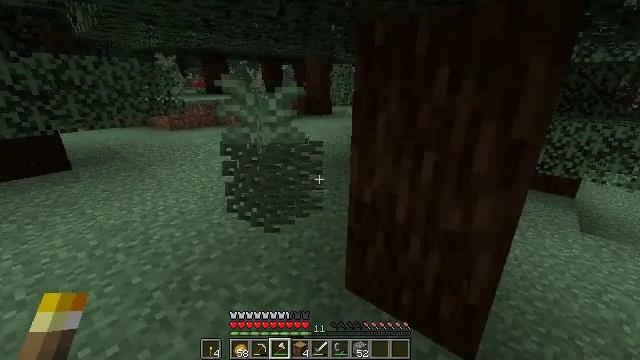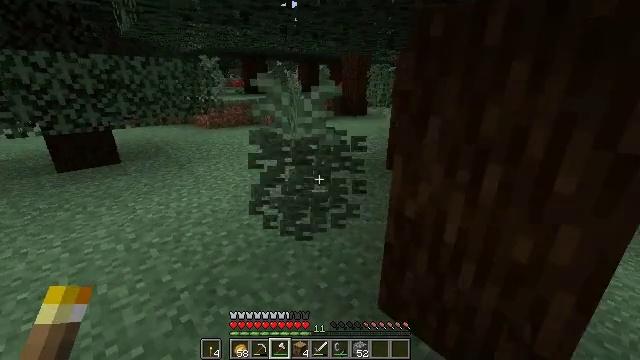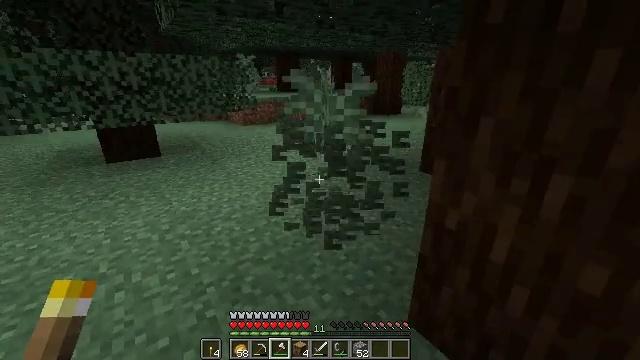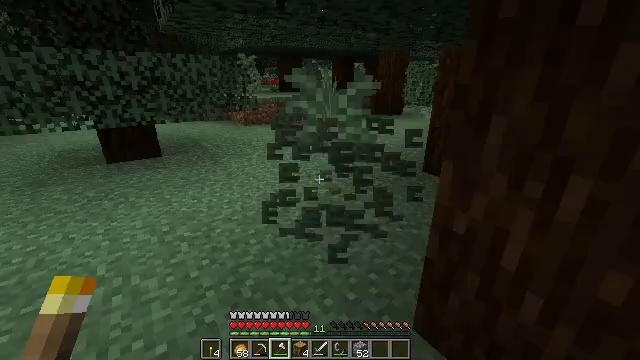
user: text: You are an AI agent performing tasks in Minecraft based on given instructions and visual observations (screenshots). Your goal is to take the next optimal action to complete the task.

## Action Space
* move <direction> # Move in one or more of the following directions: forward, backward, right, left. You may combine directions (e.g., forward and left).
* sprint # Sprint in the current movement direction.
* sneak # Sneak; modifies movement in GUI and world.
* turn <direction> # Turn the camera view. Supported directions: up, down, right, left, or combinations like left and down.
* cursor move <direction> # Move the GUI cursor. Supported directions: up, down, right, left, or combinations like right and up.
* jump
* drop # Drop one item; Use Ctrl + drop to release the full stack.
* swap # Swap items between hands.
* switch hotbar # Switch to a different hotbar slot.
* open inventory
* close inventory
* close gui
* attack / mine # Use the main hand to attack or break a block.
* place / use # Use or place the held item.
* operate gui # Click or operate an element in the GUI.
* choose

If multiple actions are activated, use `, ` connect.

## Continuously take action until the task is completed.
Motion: motion action
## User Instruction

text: Attack the large fern to gather it.
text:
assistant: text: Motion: turn left, attack / mine
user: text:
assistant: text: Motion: turn left
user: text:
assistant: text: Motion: attack / mine
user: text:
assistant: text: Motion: attack / mine